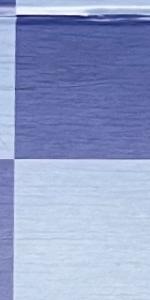
Label: Empty